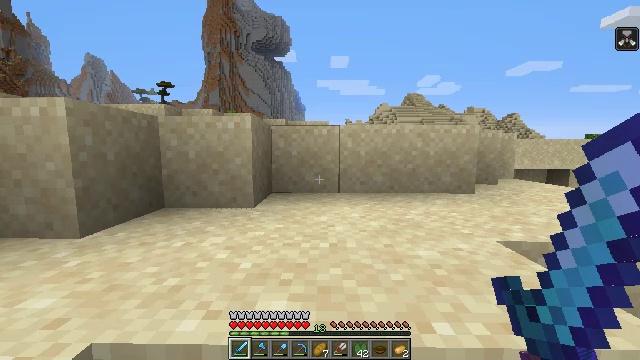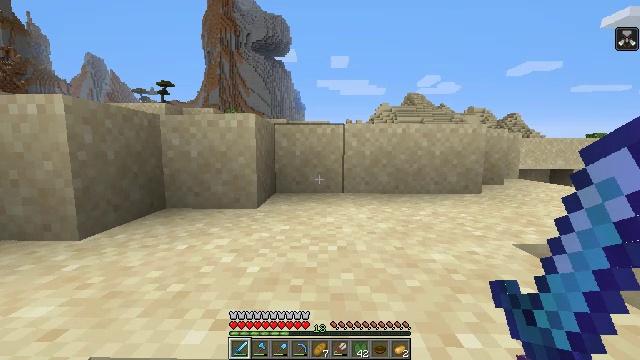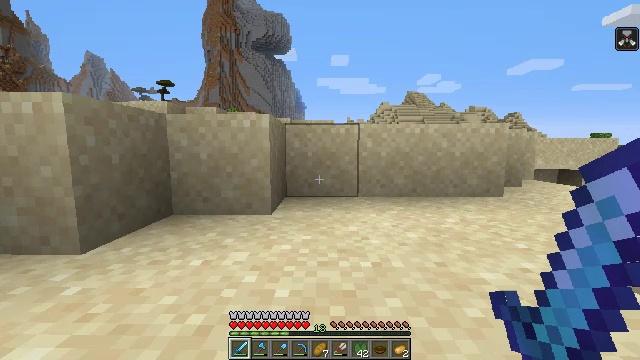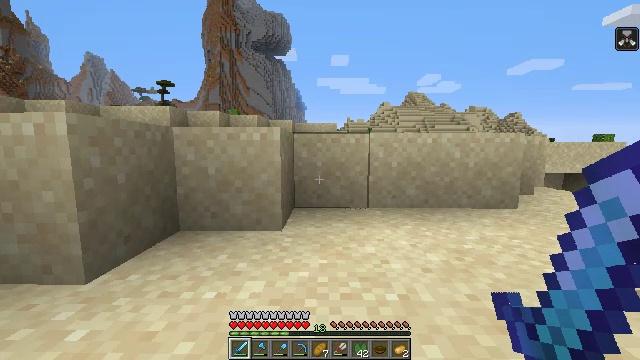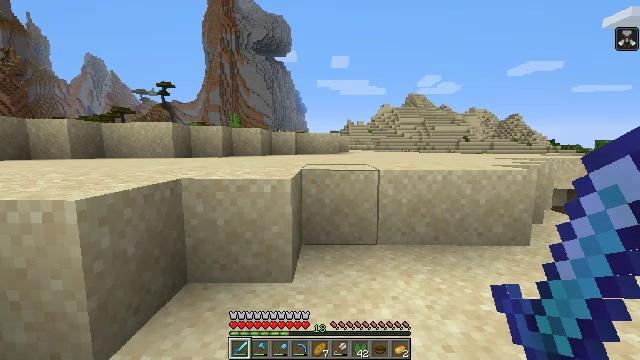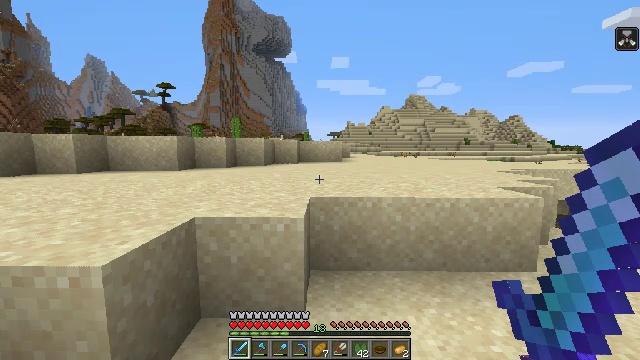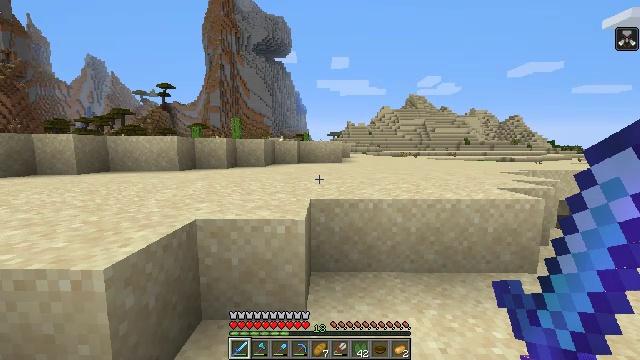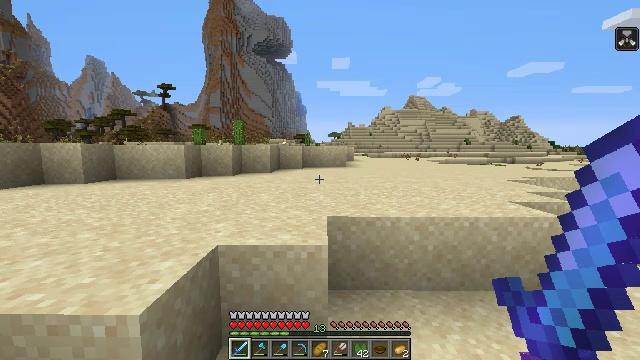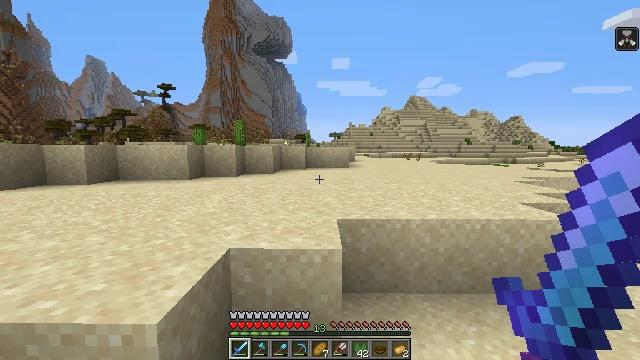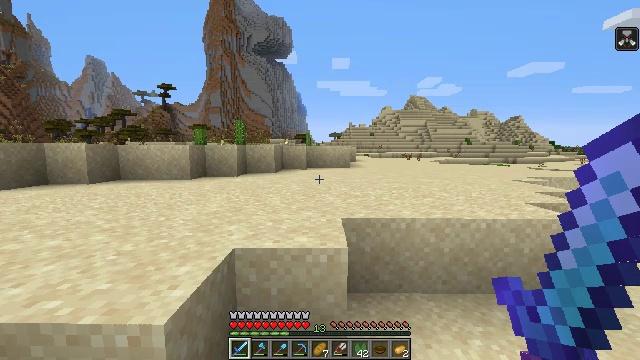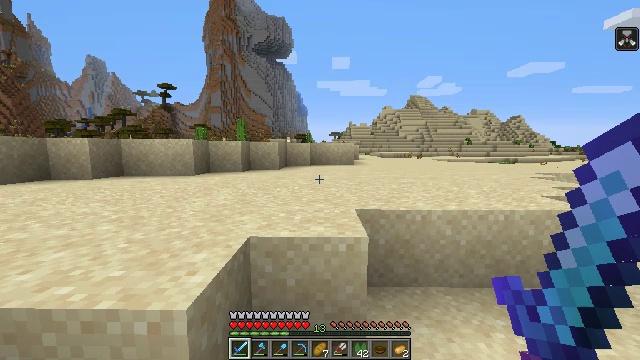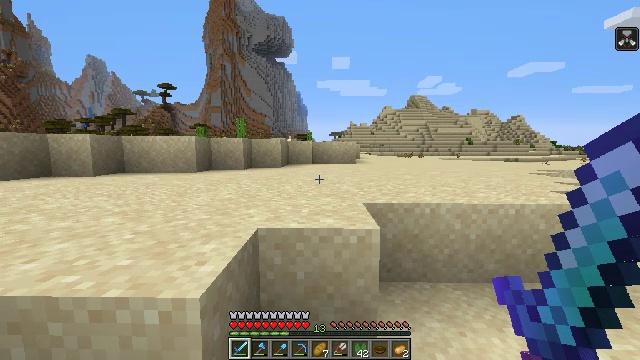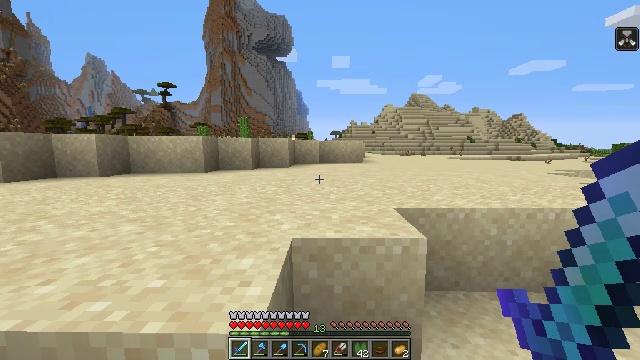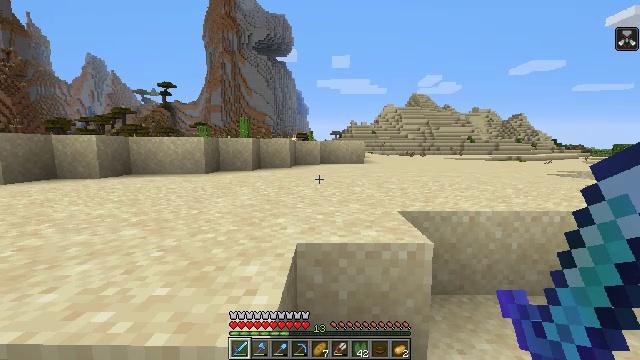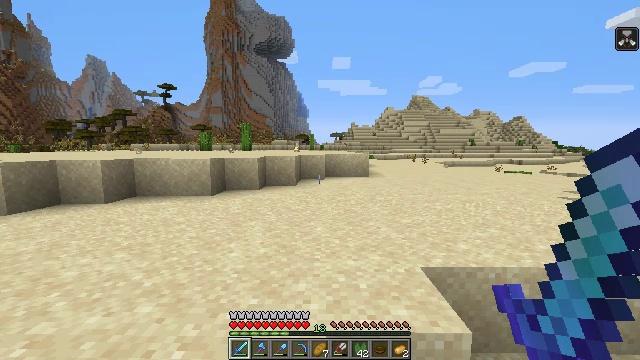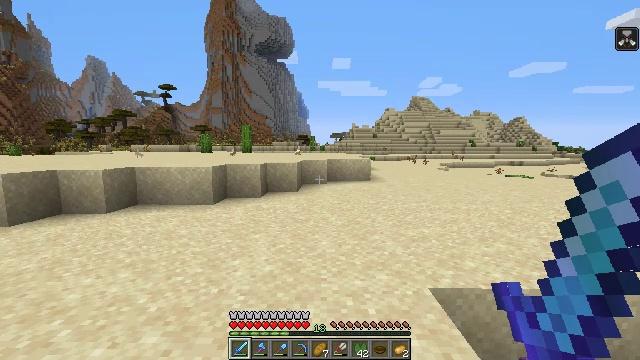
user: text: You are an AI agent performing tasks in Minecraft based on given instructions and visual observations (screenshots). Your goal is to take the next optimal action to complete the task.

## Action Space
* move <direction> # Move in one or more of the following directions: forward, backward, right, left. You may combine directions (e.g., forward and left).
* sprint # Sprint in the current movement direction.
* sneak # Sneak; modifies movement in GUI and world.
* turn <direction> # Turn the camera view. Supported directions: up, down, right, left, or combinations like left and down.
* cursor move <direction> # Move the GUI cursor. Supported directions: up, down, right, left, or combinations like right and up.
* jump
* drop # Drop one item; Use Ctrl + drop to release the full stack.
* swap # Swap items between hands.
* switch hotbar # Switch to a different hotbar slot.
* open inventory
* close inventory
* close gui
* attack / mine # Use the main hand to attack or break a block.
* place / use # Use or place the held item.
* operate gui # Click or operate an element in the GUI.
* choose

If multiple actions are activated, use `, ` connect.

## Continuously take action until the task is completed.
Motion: motion action
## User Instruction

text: Drop a bowl.
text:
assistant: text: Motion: move forward and move left, jump
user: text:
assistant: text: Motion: move forward and move left, jump
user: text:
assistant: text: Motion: move forward and move left, jump
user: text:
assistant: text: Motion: move forward and move left, jump
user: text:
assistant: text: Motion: move forward and move left, jump
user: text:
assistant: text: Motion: move forward and move left, jump
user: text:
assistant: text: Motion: move forward and move left, jump
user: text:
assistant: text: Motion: move forward and move left, jump
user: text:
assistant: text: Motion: move forward and move left, jump
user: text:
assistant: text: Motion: move forward and move left, jump
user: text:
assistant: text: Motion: move forward and move left, jump
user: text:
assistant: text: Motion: move forward and move left, jump
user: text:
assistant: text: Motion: move forward and move left, jump
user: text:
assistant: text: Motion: move forward and move left, jump
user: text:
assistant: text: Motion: move forward and move left, jump
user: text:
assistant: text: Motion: move forward and move left, jump
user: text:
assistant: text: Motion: move forward and move left, jump
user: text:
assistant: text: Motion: move forward and move left, turn left, jump
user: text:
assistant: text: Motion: move forward and move left, turn left, jump
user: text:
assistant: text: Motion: move forward and move left, turn left, jump
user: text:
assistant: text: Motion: move forward and move left, turn left
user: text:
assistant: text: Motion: move left, turn left
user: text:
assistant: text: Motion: move right, turn left
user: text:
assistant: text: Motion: move right, turn left
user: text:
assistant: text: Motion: move forward and move right, turn left
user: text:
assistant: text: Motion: move forward and move right, turn left
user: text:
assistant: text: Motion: move forward and move right, turn left
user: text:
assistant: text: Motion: move right, turn left
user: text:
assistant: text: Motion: move forward and move right, turn left
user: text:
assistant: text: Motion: move forward and move right